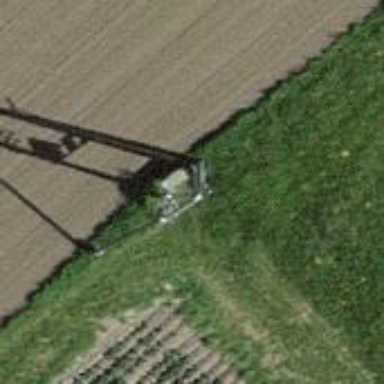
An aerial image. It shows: Pole with transformer.